Question: Is there a way to calculate the skew transformation matrix along one coordinate axis, given the skew angle, as follows

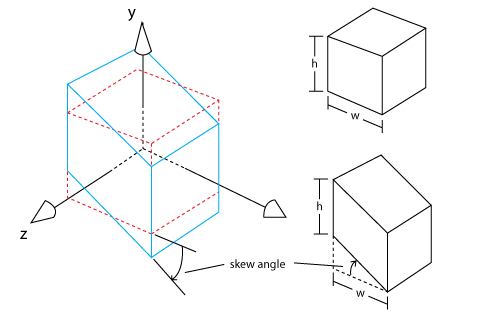
Answer: This should work for the most part for skewing an object with a transformation matrix, in particular using glMultMatrix(matrix)

'''
matrix1[] = {
1, 0, 0, 0,
tan(a), 1, 0, 0,
0, 0, 1, 0,
0, 0, 0, 1
};
matrix2[] = {
1, 0, 0, 0,
0, 1, 0, 0,
tan(a), 0, 1, 0,
0, 0, 0, 1
};
matrix3[] = {
1, tan(a), 0, 0,
0, 1, 0, 0,
0, 0, 1, 0,
0, 0, 0, 1
};
matrix4[] = {
1, 0, 0, 0,
0, 1, 0, 0,
0, tan(a), 1, 0,
0, 0, 0, 1
};
matrix5[] = {
1, 0, tan(a), 0,
0, 1, 0, 0,
0, 0, 1, 0,
0, 0, 0, 1
};
matrix6[] = {
1, 0, 0, 0,
0, 1, tan(a), 0,
0, 0, 1, 0,
0, 0, 0, 1
};
'''